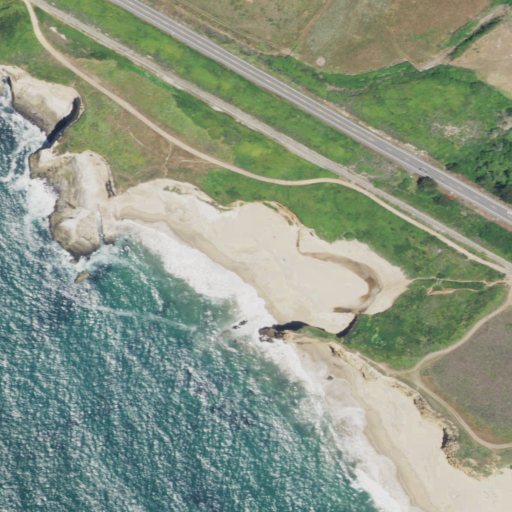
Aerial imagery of beach in California named Panther Beach containing open water, shrub, herbaceous wetlands, low intensity development, cultivated crops, grassland, open development, and medium intensity development